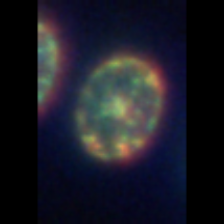
Taxon: Thalassiosira
Group: Diatoms